Field crop: maize
Growth stage: 2
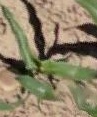
Species: maize